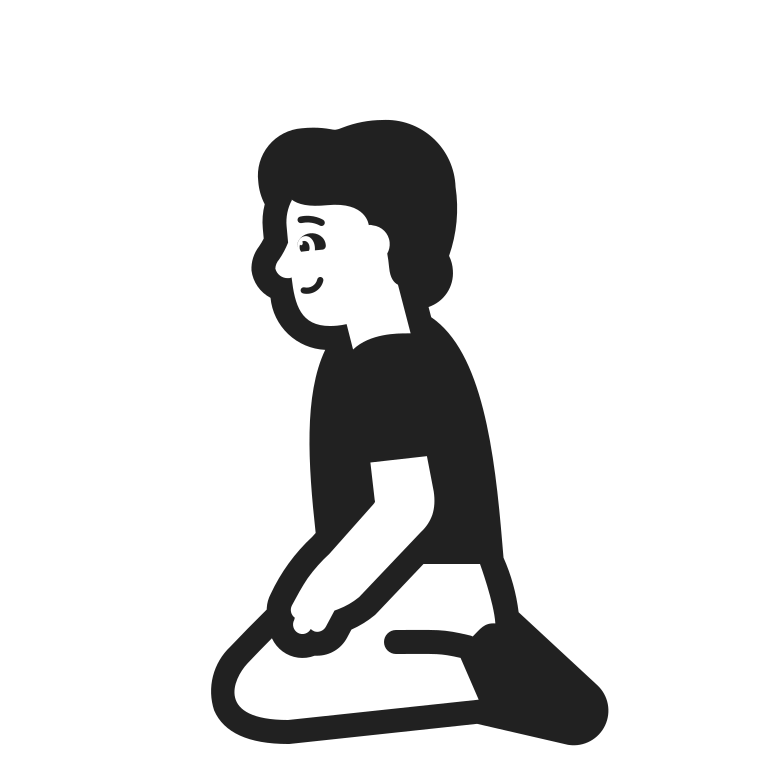
person kneeling high contrast default